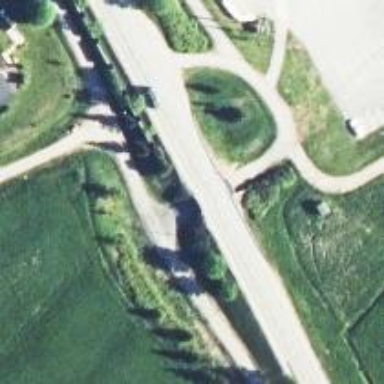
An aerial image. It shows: Cycleway.